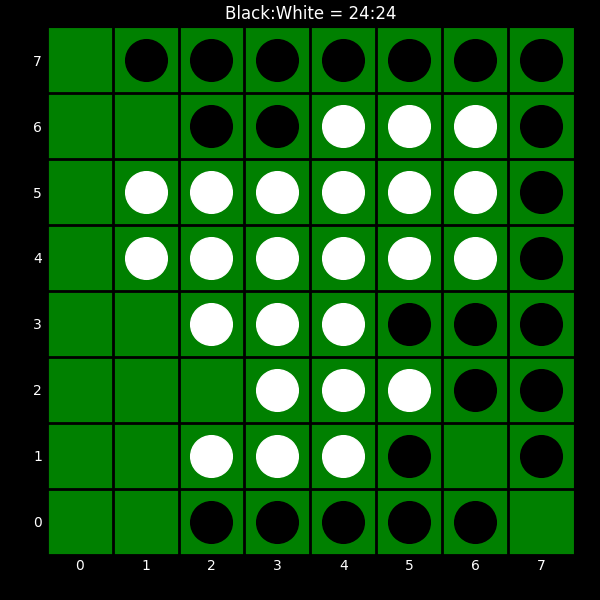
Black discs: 24
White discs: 24